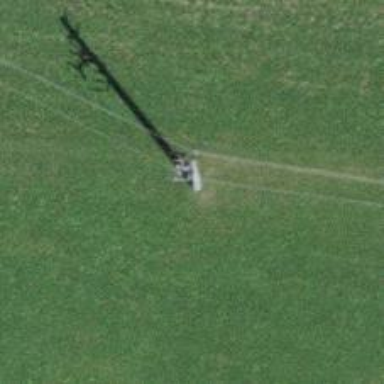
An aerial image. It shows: Utility pole in the area.